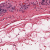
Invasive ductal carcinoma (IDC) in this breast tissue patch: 0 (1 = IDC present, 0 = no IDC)